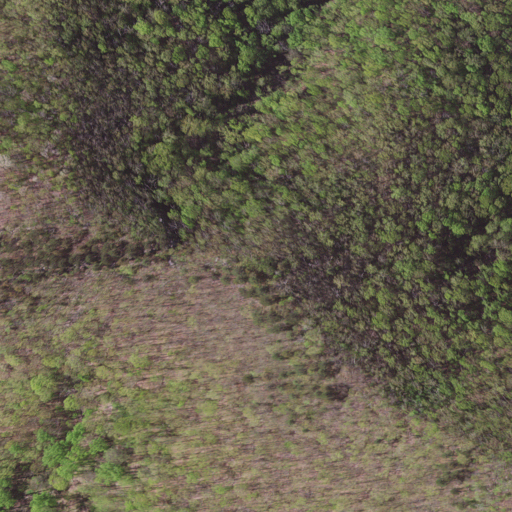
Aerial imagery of ridge(s) in Virginia named Hellgate Ridge containing deciduous forest and mixed forest